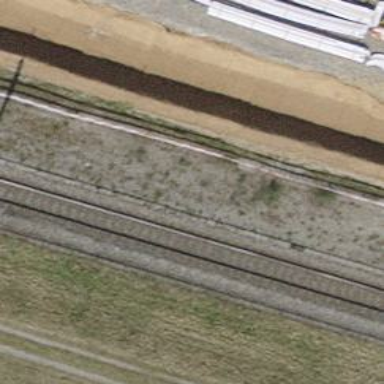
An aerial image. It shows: Single abandoned railway track.